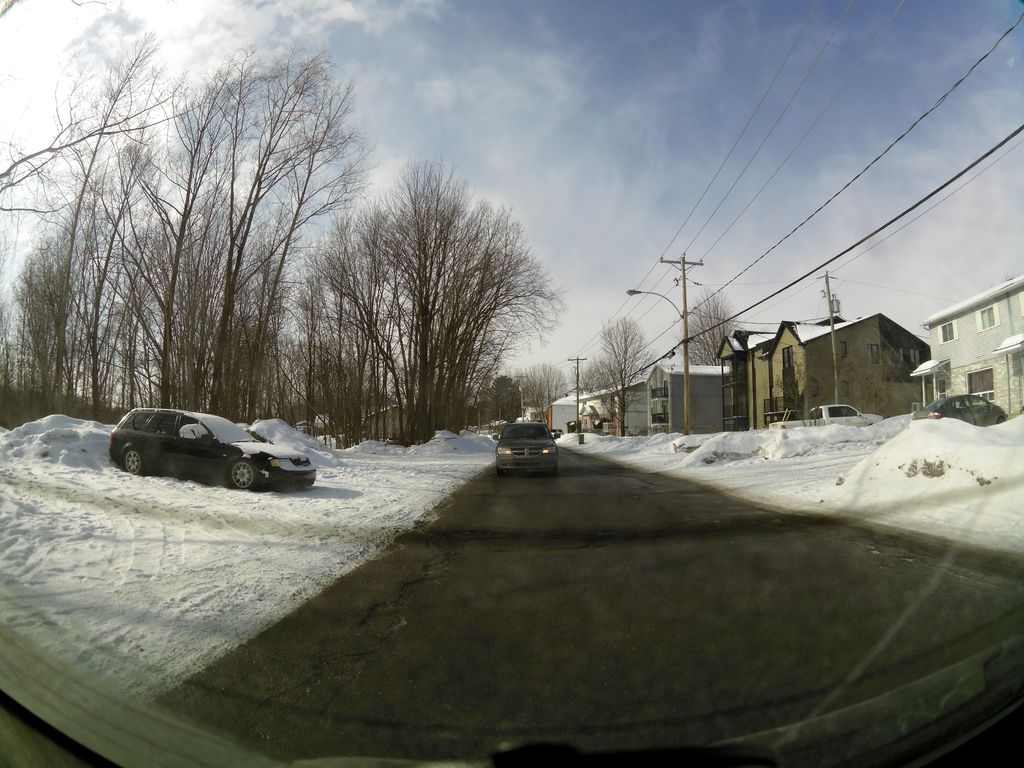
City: ottawa-gatineau